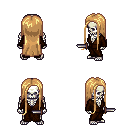
a pixel art fantasy rpg character, male body template, skeleton, brown robe, gold greaves, light blonde extra-long hairstyle, dagger, four views (front, back, left, right), 2x2 character sprite sheet, small pixel art, hard edges, no anti-aliasing